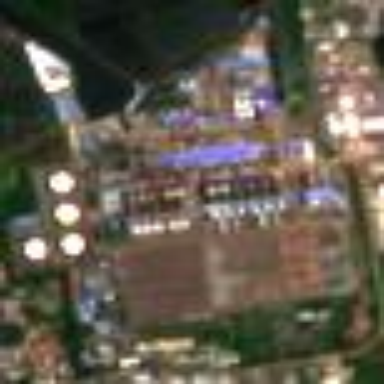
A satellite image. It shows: Industrial area with power plant.